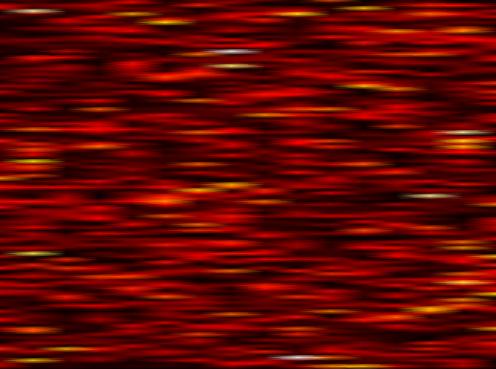
Label: FOFDM